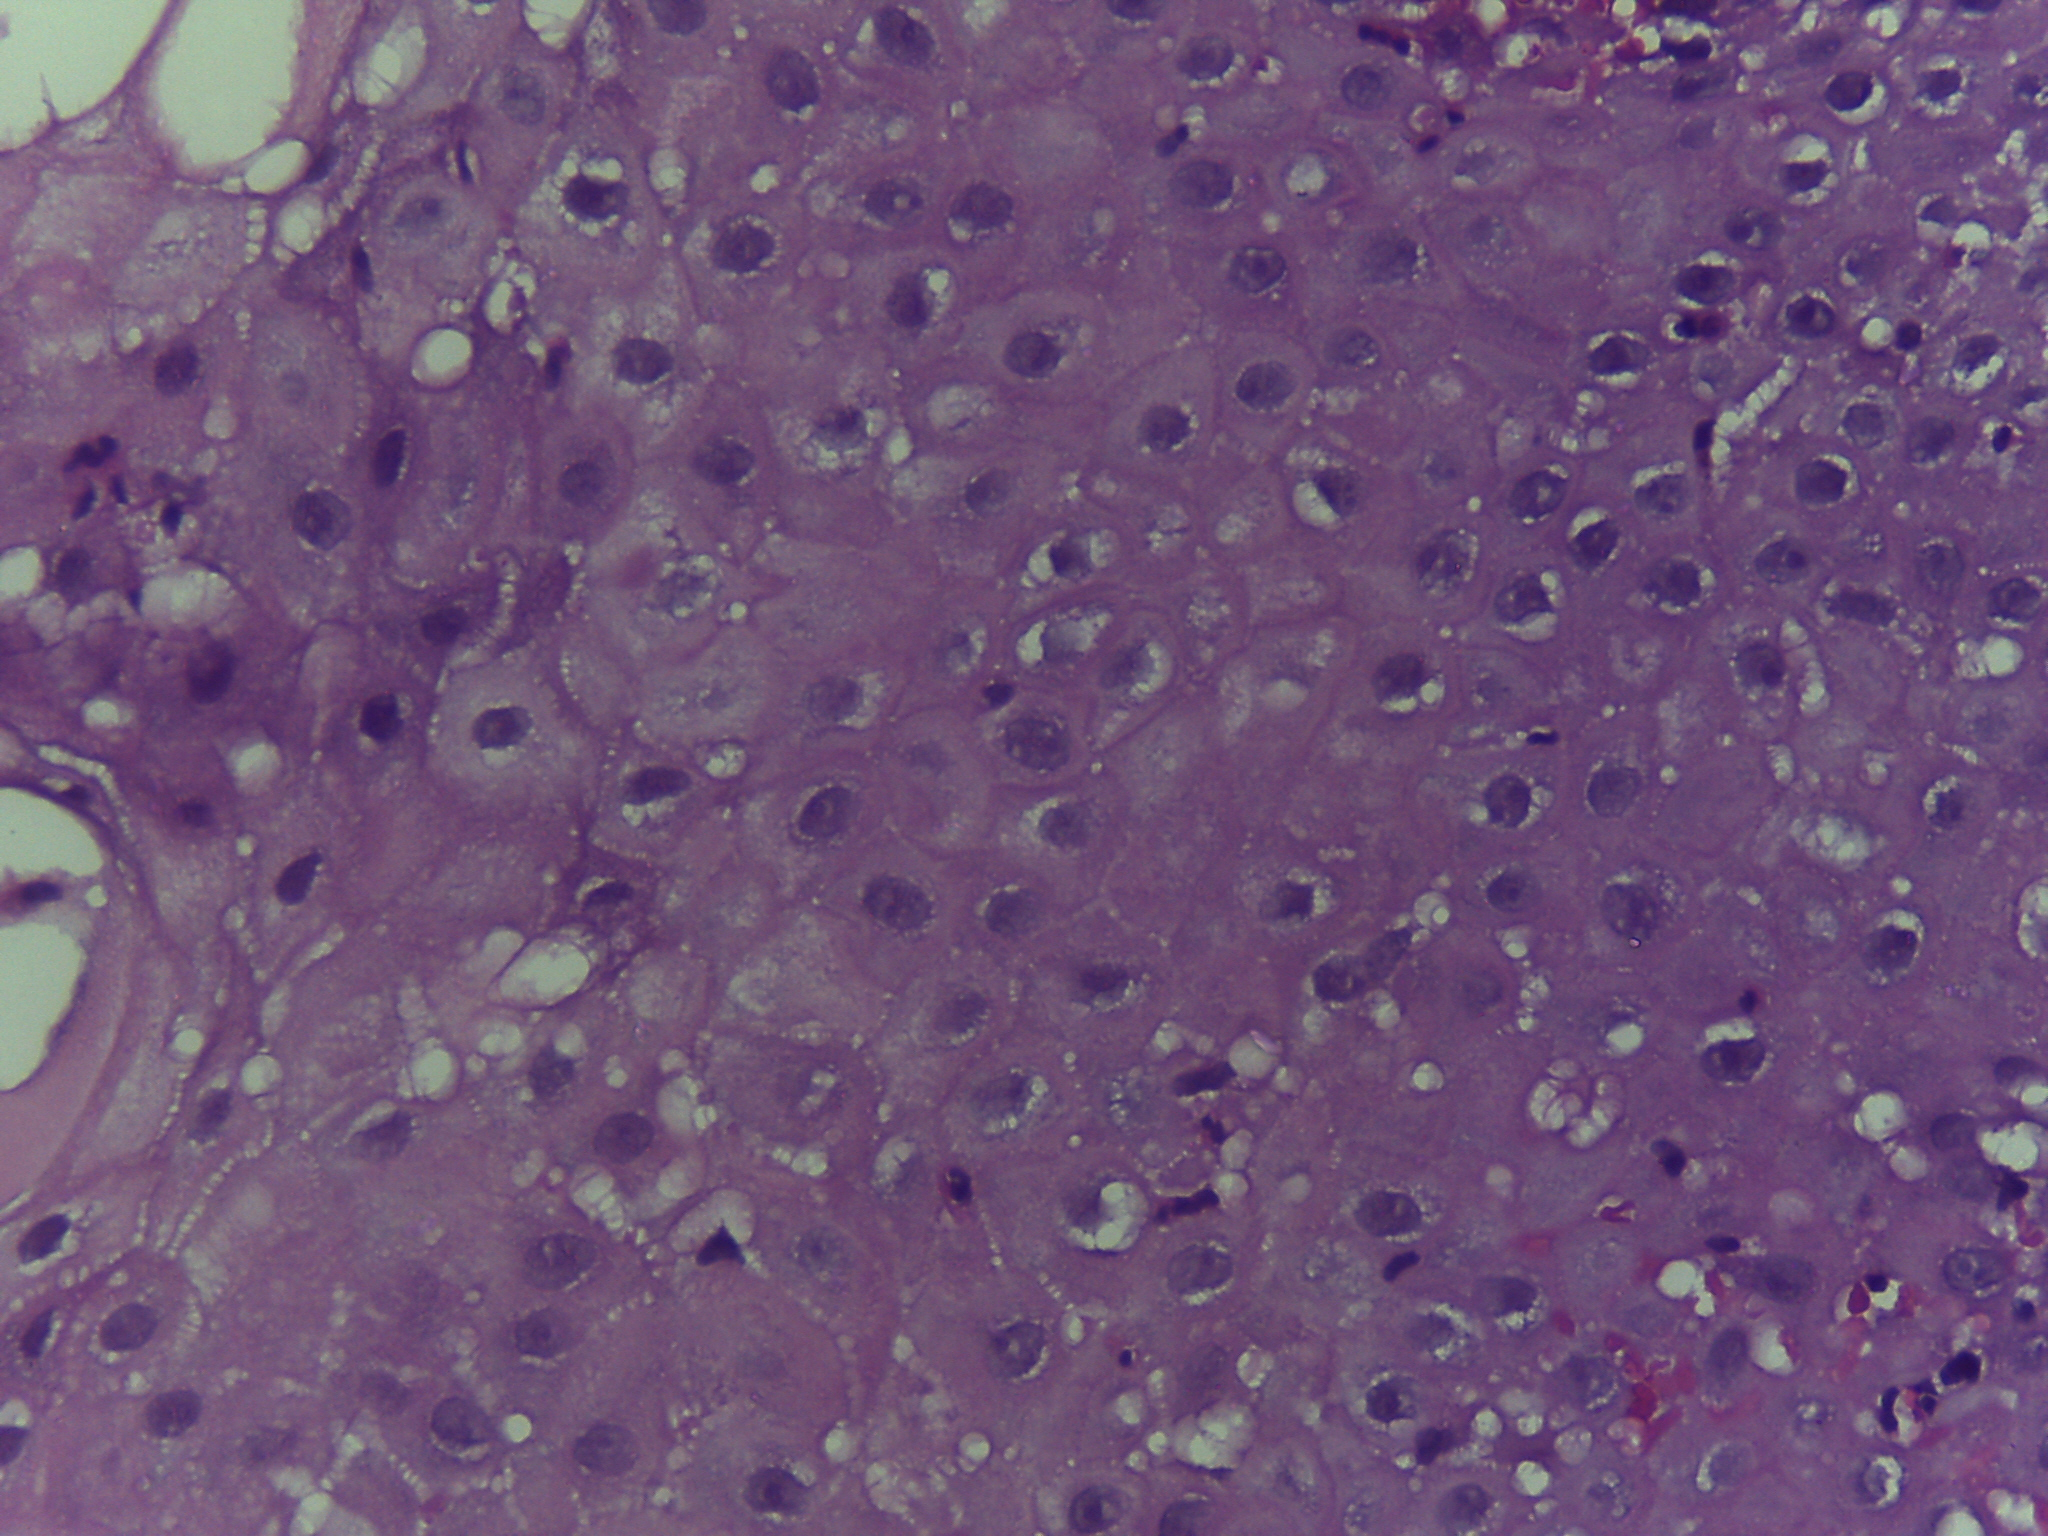
Diagnosis: OSCC